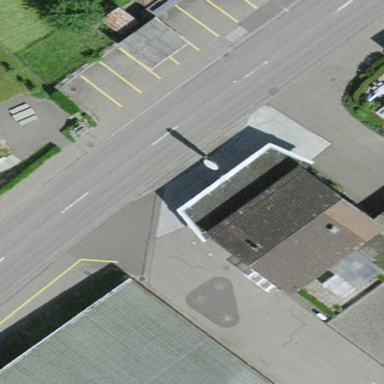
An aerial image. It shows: View of roof of building.